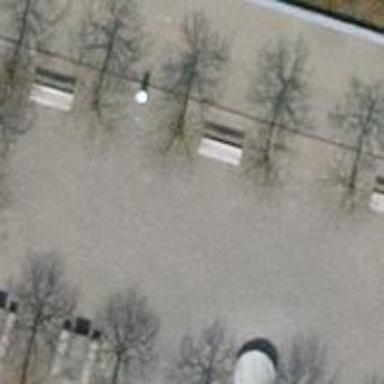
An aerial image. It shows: Brown bench.